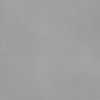
Label: dusty